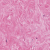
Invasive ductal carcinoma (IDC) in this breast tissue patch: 0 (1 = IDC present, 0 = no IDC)